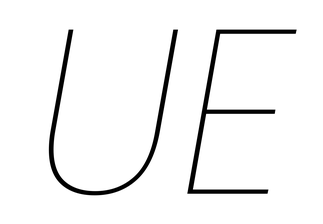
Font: Poppins-ThinItalic